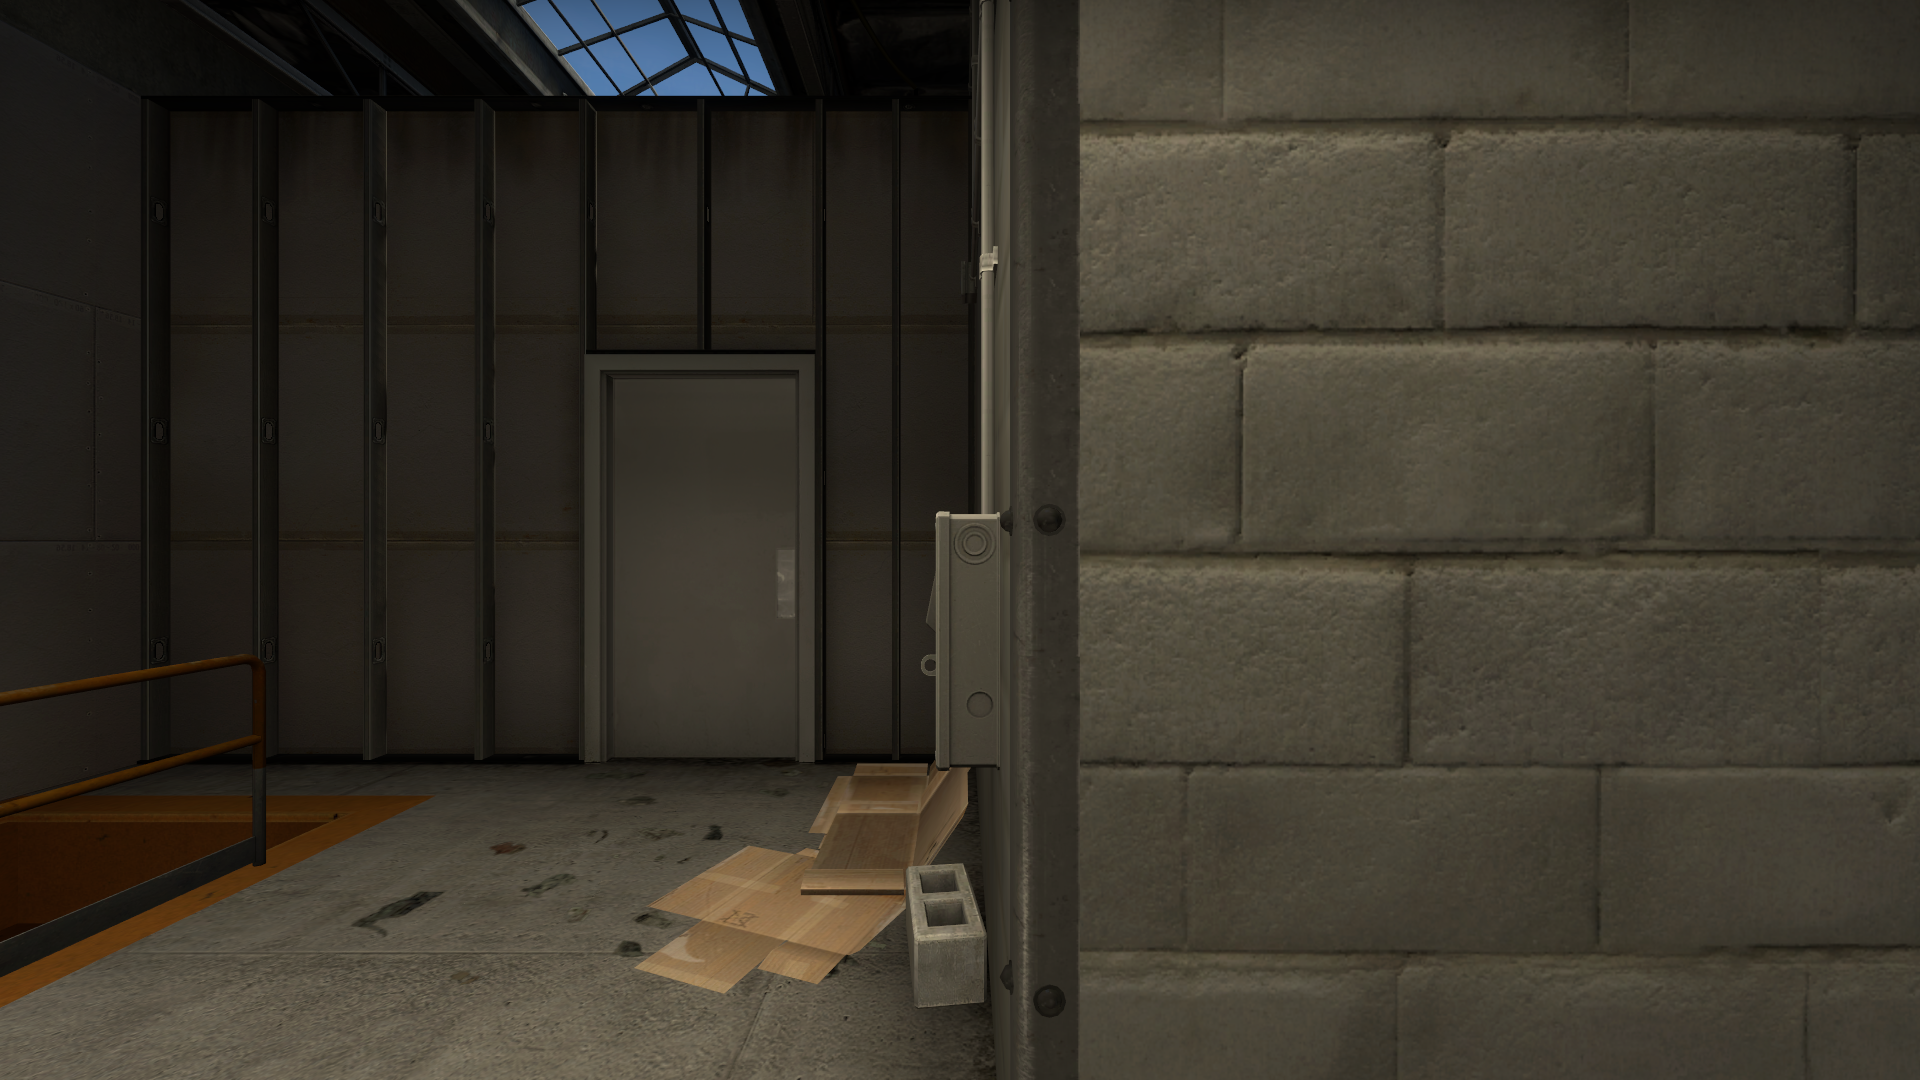
Map: de_vertigo